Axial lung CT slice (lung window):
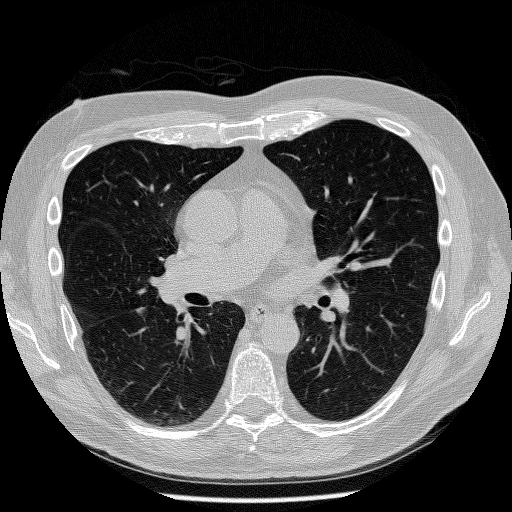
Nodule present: yes
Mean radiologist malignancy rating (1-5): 2.75